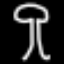
Label: palm tree